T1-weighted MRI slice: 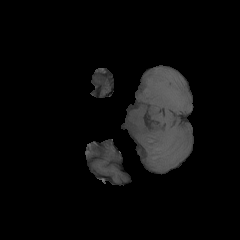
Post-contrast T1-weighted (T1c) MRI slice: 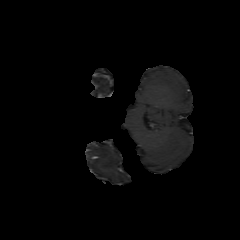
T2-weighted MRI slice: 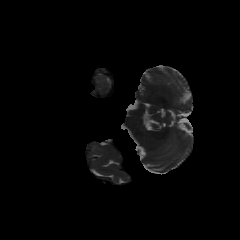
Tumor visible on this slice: no